九年级 · 解析几何
如图, $A 、 B 、 C 、 D$ 为 $\odot O$ 上的点, 直线 $B A$ 与 $D C$ 相交于点 $P, P A=2, P C=C D$ $=3$, 则 $P B=(\quad)$

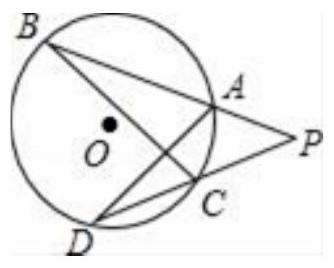
A. 6
B. 7
C. 8
D. 9

答案: D
解析: 试题分析： $\because P B, P D$ 是 $\odot \mathrm{O}$ 的割线, $\therefore P A P B=P C P D, \because P A=2, P C=C D=3$, $\therefore 2 \mathrm{~PB}=3 \times 6$, 解得: $\mathrm{PB}=9$. 故选 D.

考点：切割线定理.